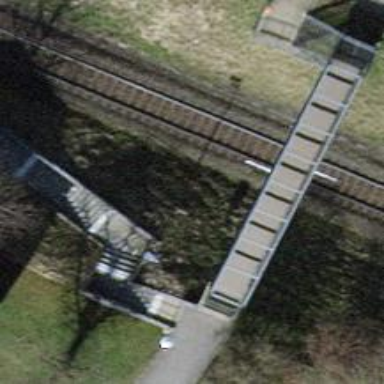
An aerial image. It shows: Road with steps.